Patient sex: M
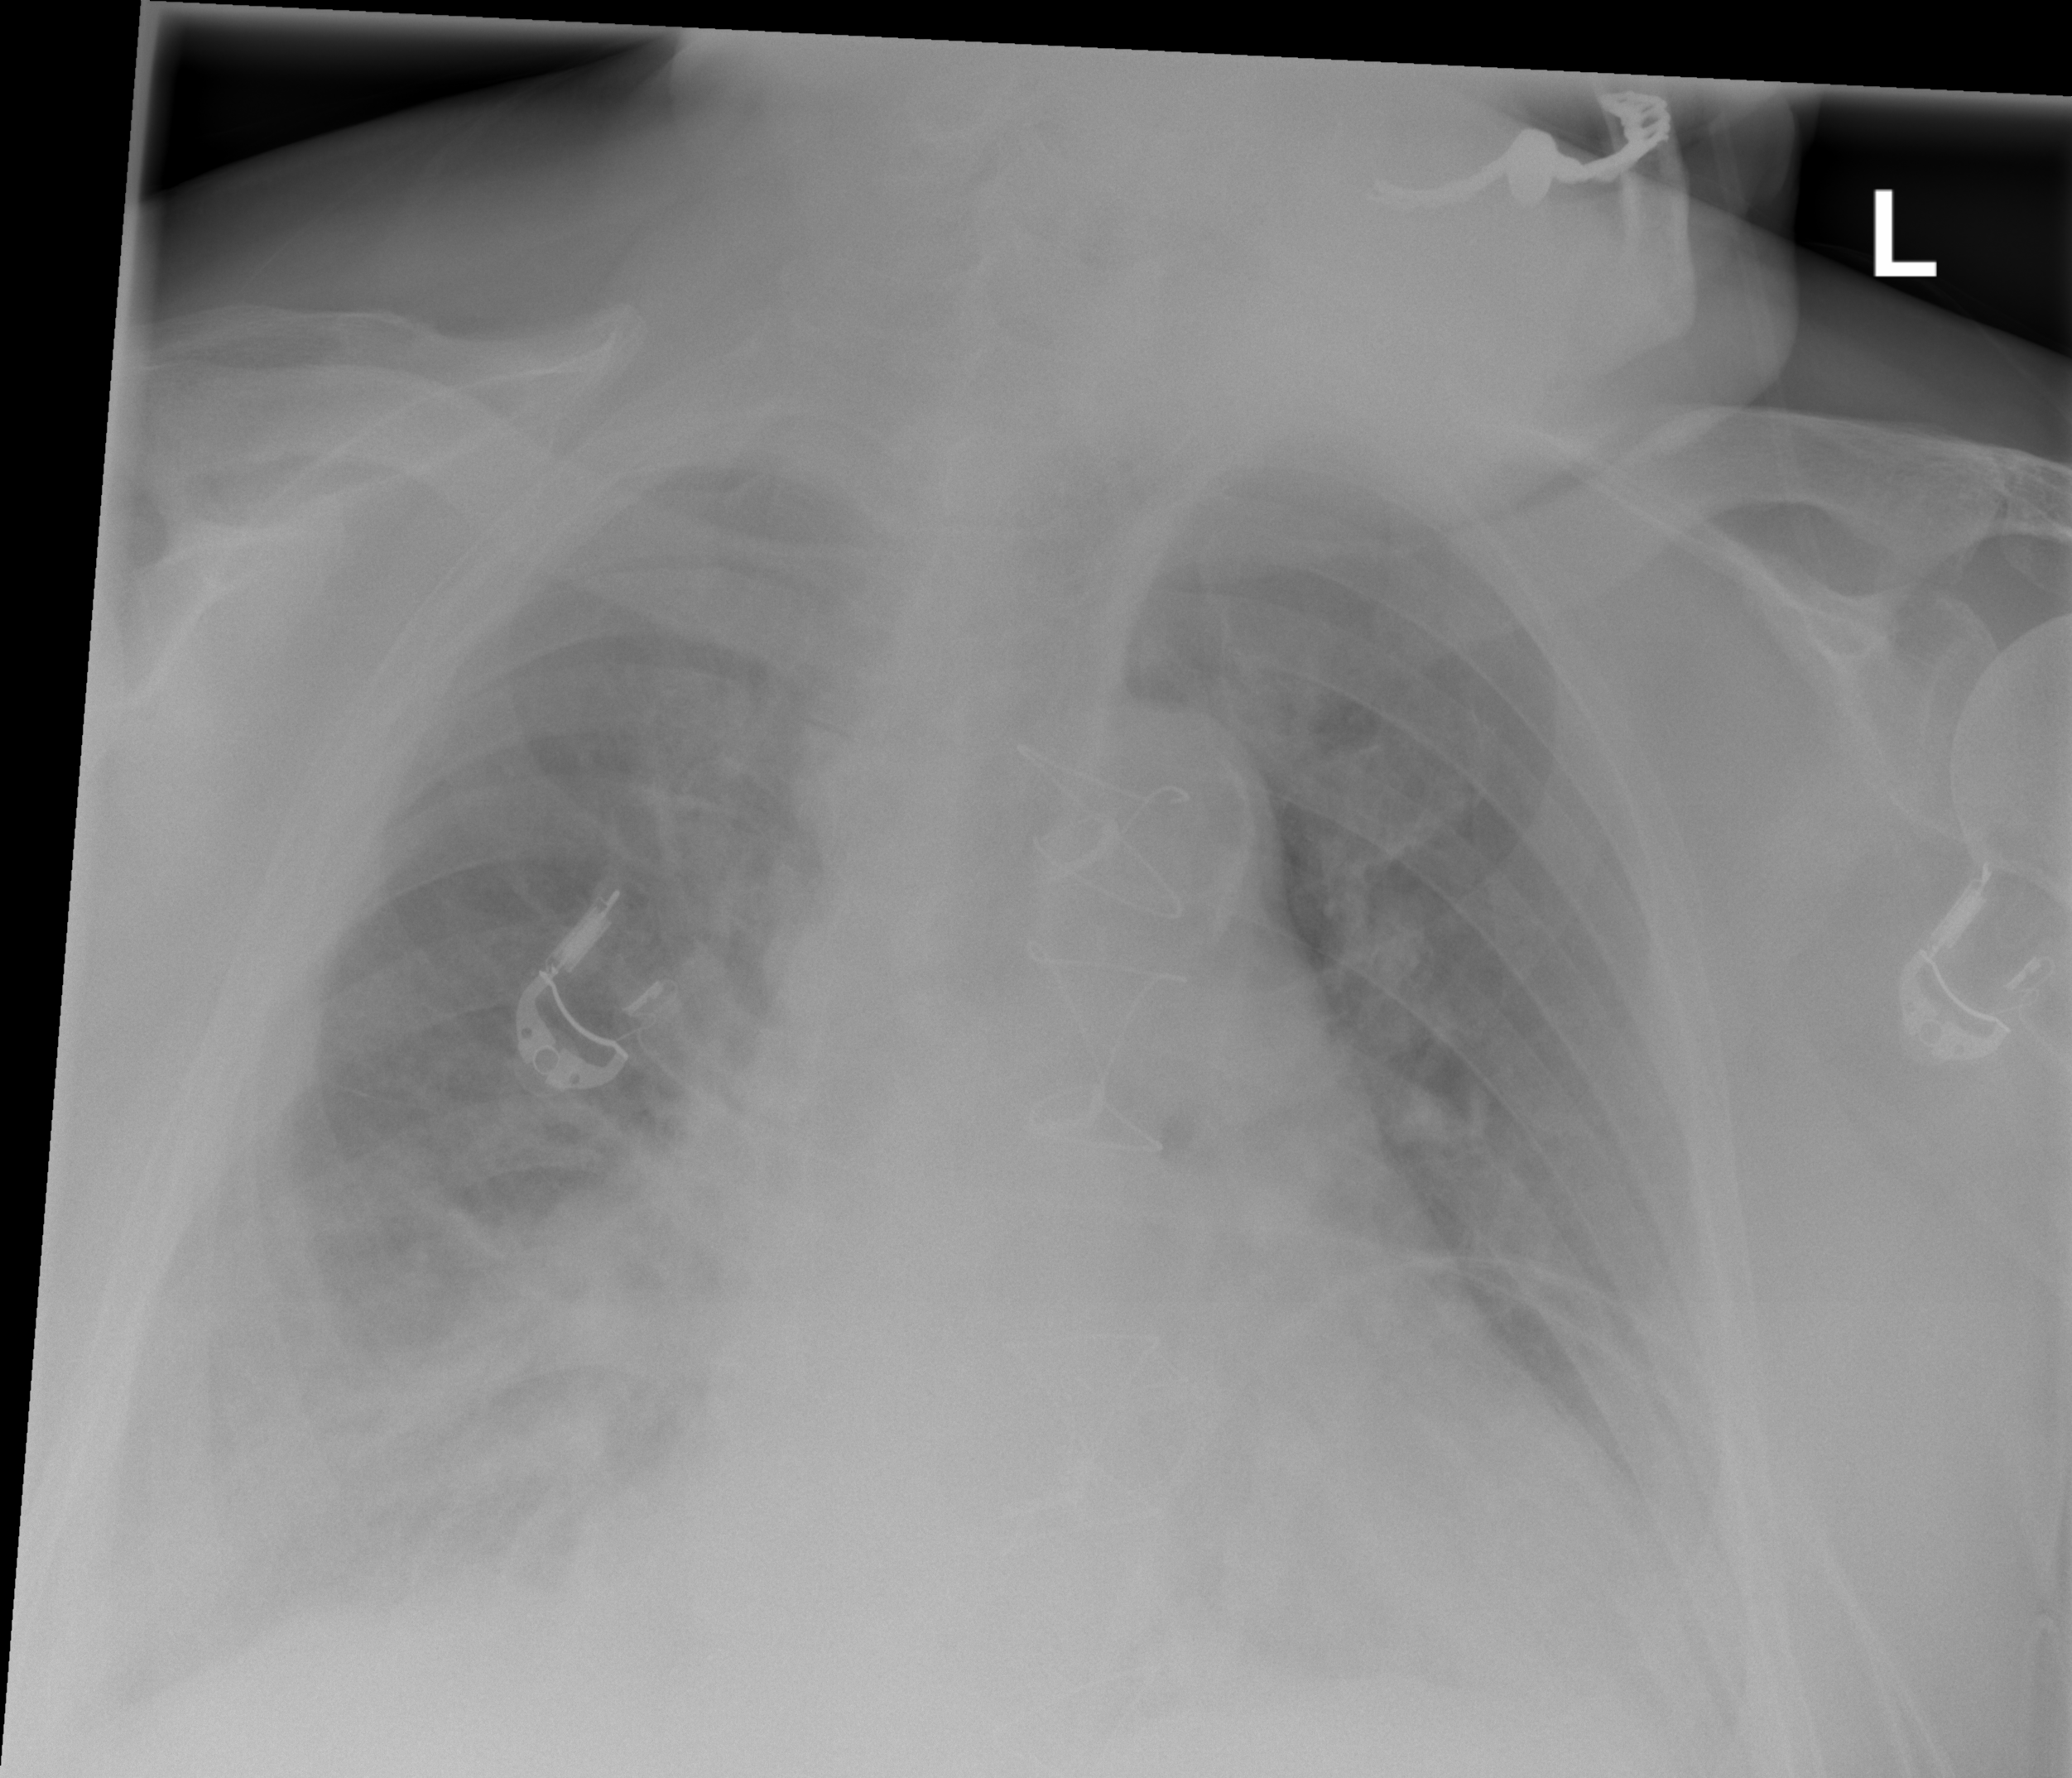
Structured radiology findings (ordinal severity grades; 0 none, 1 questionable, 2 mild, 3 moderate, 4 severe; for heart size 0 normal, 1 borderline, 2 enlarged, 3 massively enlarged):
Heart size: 3
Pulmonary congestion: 3
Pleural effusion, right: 2
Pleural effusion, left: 2
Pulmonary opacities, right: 2
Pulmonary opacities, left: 1
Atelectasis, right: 2
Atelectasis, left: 2